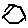
Label: hexagon